Question: I am plotting some data and I am getting multiple lines streaking across the plot. There should be one line, so I imagine that gnuplot is trying to fit the data and is joining points or something in a strange way. How can I get gnuplot to plot one like instead of multiple lines? Here is my script:
'''
set term png font 'Liberation Sans,10' size 800,200
set output "data/values.png"
set style line 1 lt 1 lw 1 lc rgb "purple" pt -1
set xlabel "Time" font 'Liberation Sans,10'
set xdata time
set timefmt "%Y-%m-%d %H:%M:%S"
set xtics font 'Liberation Sans,10'
set ytics font 'Liberation Sans,10'
set autoscale y
plot "data.txt" using 1:5 ls 1 smooth bezier with lines
'''

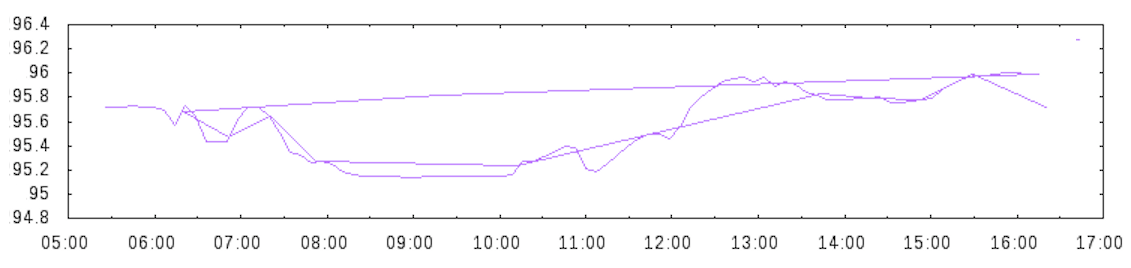
Answer: You can use 'sort' to sort your data. Consider the following data file which I have generated consistent with your time format:
'''
2000-12-21 12:32:05 1
2001-11-21 12:32:05 2
2000-12-20 12:32:05 3
2000-12-20 12:32:04 4
'''
Typing 'sort data.txt' will yield the correct ordering:
'''
2000-12-20 12:32:04 4
2000-12-20 12:32:05 3
2000-12-21 12:32:05 1
2001-11-21 12:32:05 2
'''
You can invoke this within gnuplot by using a special input name 'plot "< sort data.txt" ...':
'''
set xdata time
set timefmt "%Y-%m-%d %H:%M:%S"
plot "data.txt" using 1:3 w l
'''

'''
set xdata time
set timefmt "%Y-%m-%d %H:%M:%S"
plot "< sort data.txt" using 1:3 w l
'''

You can consult the 'sort' documentation if you need more powerful sorting with respect to your data format.